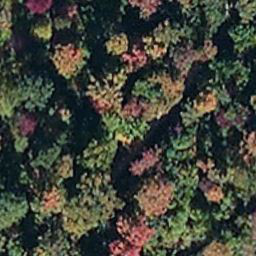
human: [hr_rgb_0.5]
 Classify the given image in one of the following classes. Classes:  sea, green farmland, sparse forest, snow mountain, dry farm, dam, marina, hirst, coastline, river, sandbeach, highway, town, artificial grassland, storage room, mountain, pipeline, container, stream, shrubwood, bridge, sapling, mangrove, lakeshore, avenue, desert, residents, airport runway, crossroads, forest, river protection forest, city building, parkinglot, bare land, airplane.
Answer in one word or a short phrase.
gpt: mangrove